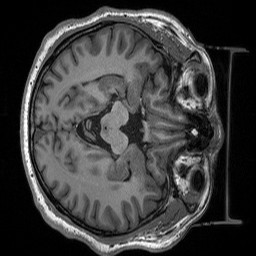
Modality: T1w
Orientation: axial
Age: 41
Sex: male
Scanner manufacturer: siemens
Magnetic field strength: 3 T
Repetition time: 2.53 s
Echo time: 0.00219 s